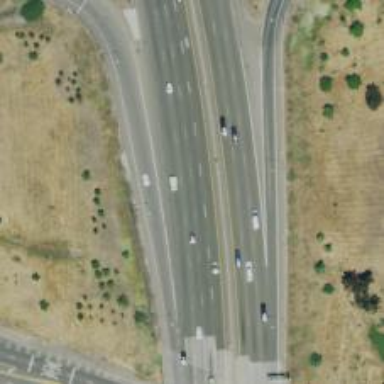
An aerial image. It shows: Asphalt motorway.